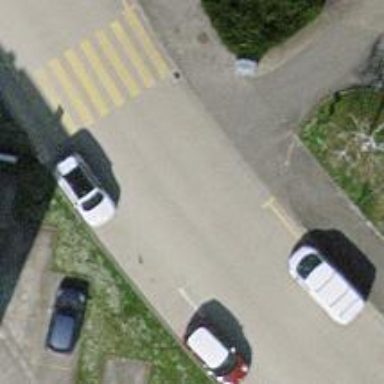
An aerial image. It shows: Service road with sidewalk.